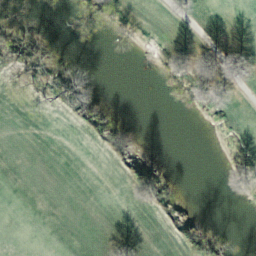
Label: river